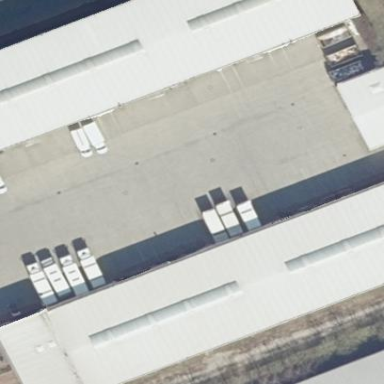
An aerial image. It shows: Commercial building.